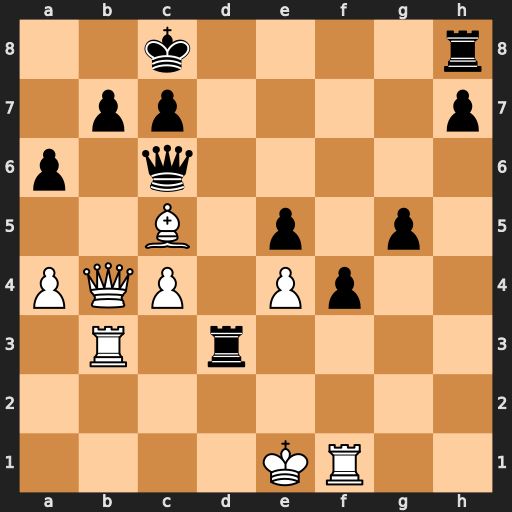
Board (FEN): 2k4r/1pp4p/p1q5/2B1p1p1/PQP1Pp2/1R1r4/8/4KR2
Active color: w
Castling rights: -
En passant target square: -
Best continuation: Rxd3 Qxe4+ Kd2